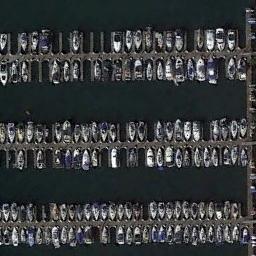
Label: harbor